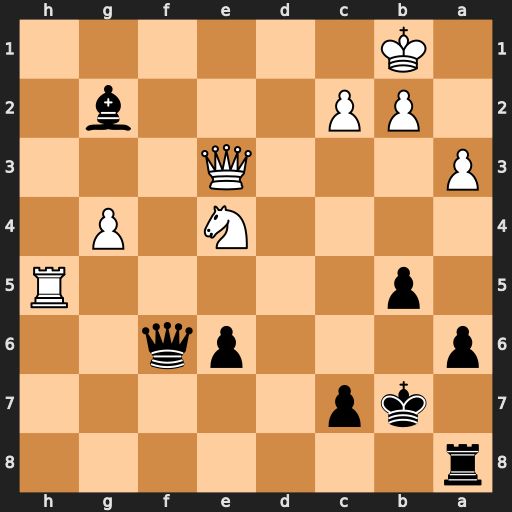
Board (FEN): r7/1kp5/p3pq2/1p5R/4N1P1/P3Q3/1PP3b1/1K6
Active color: b
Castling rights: -
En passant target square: -
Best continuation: Qf1+ Qc1 Qxc1+ Kxc1 Bxe4